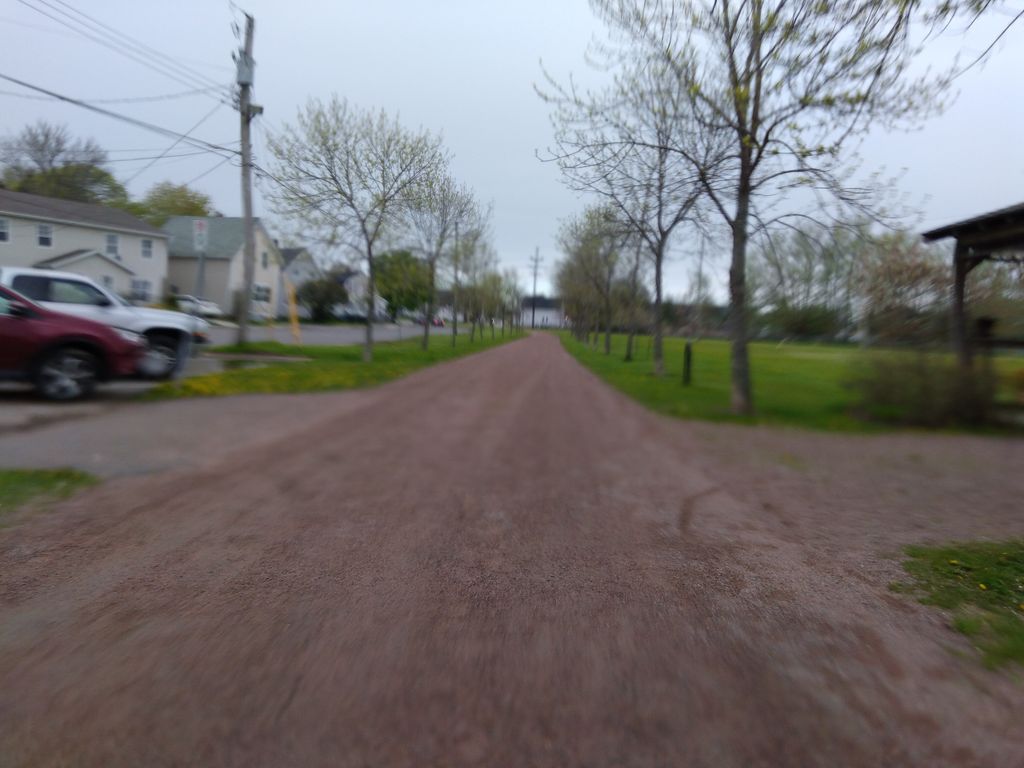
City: charlottetown